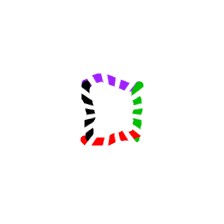
Shape: square